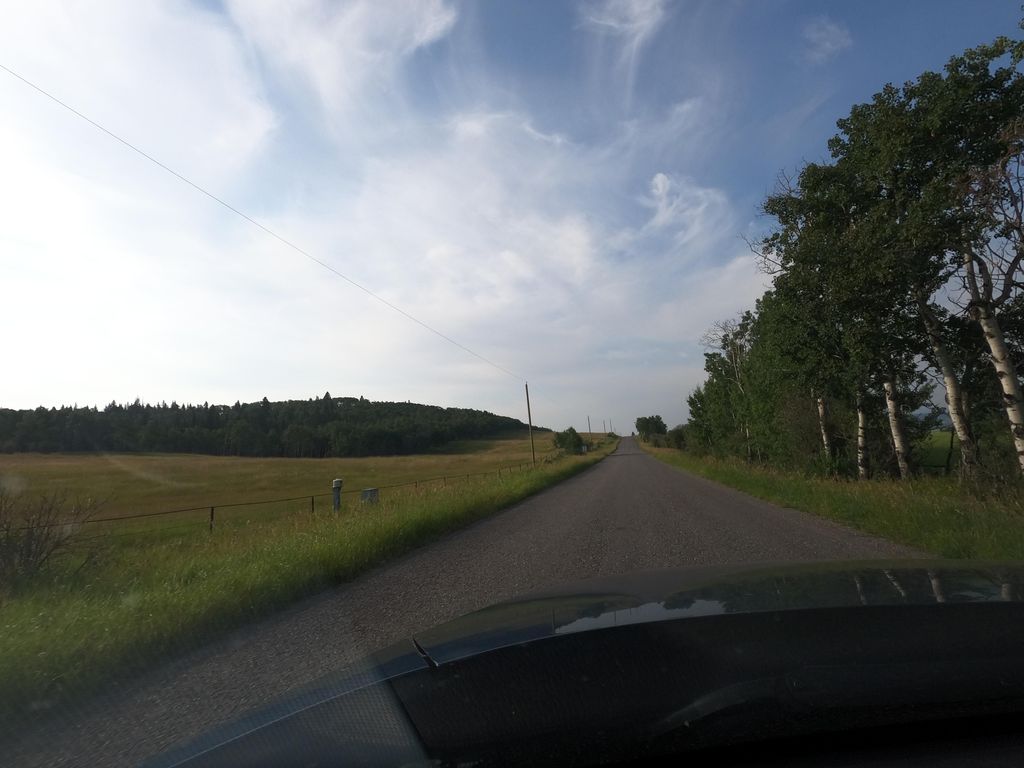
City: calgary